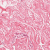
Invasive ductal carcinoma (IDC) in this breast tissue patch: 0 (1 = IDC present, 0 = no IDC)